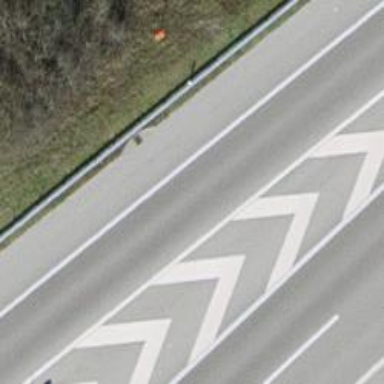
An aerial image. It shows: Asphalt motorway link.